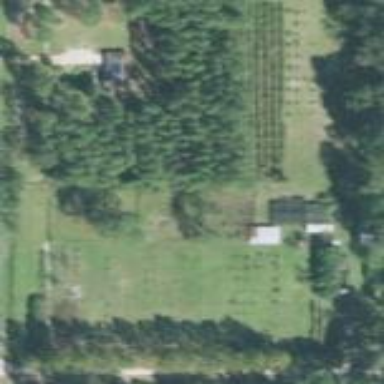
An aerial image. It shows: Plant nursery with trees.